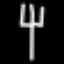
Label: fork